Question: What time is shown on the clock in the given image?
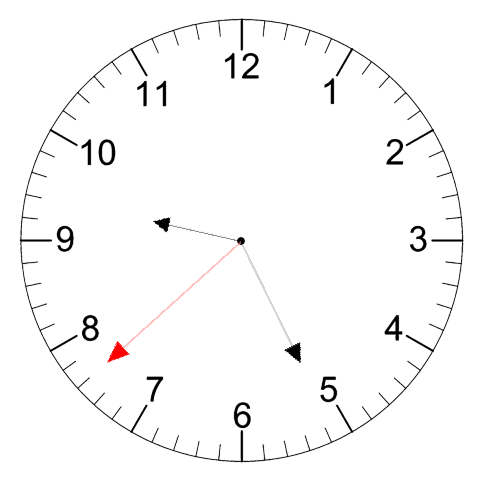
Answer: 09:25:38